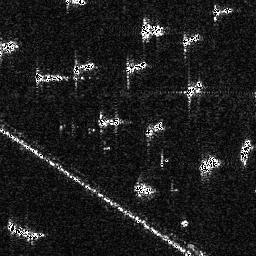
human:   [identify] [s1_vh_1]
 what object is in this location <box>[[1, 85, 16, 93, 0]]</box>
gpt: <ref>1 medium ship at the bottom left</ref>